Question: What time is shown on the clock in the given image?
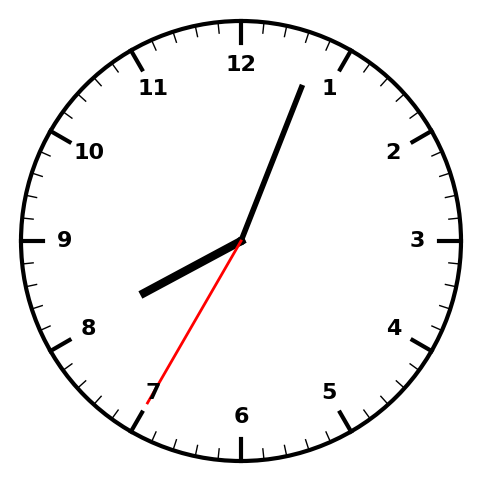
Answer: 08:03:35